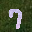
Label: 7